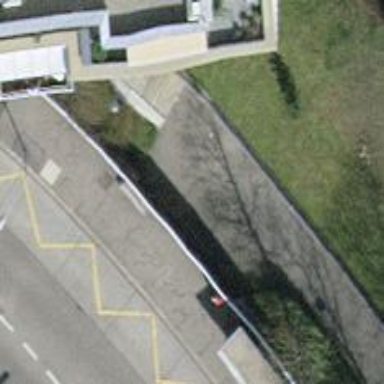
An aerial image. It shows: Footway with asphalt surface passing through tunnel.